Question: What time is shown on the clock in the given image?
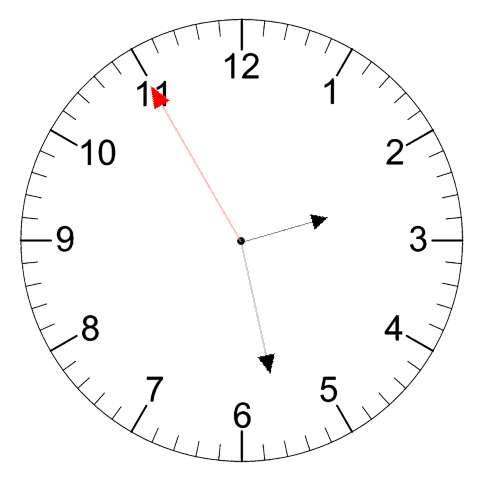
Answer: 02:27:55